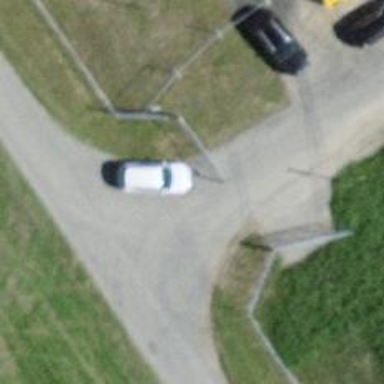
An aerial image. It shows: Gate.